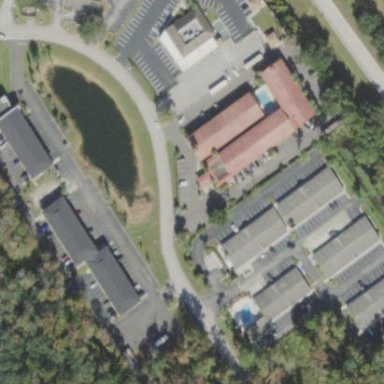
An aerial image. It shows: Hotel building.